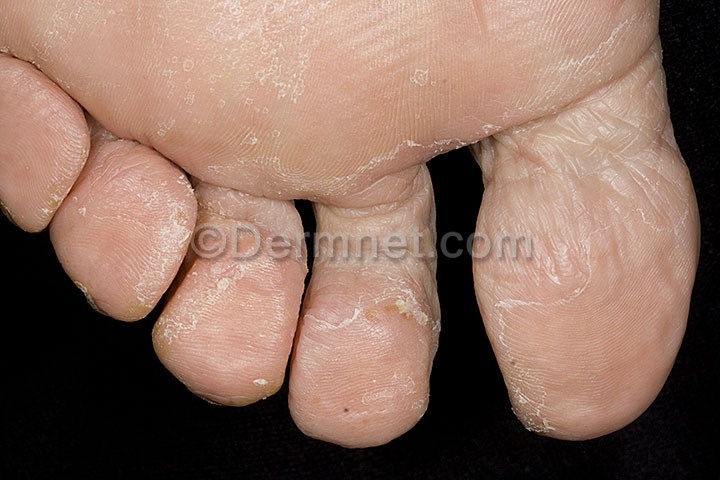
Disease: Tinea Ringworm Candidiasis and other Fungal Infections